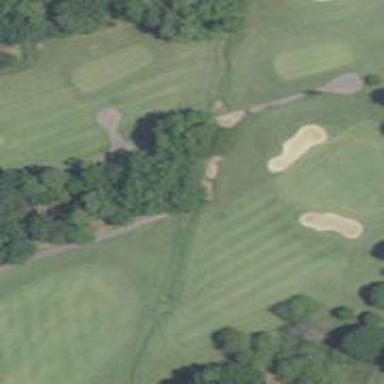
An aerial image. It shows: Service road used as golf cart path.